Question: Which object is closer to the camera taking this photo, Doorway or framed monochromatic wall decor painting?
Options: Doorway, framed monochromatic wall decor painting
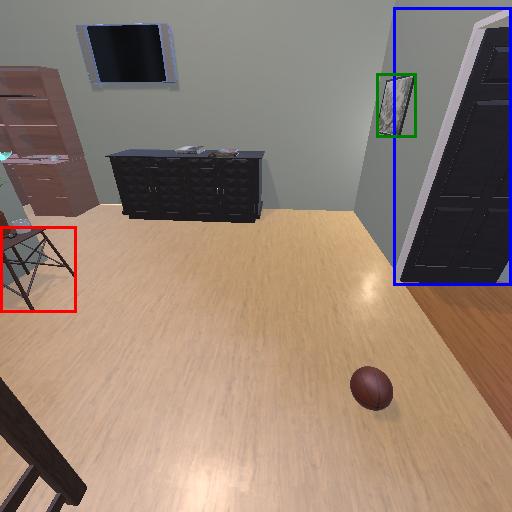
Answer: Doorway